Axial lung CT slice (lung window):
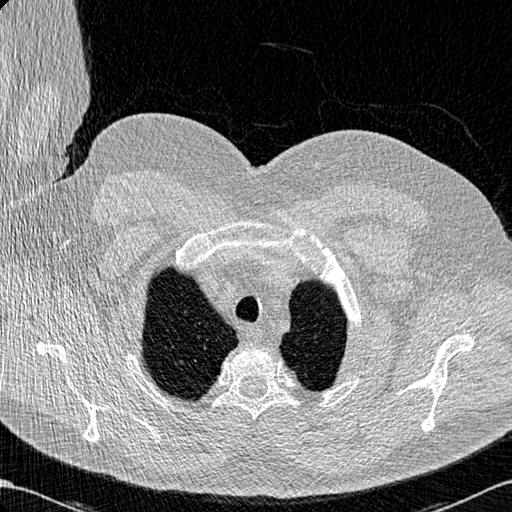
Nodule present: no